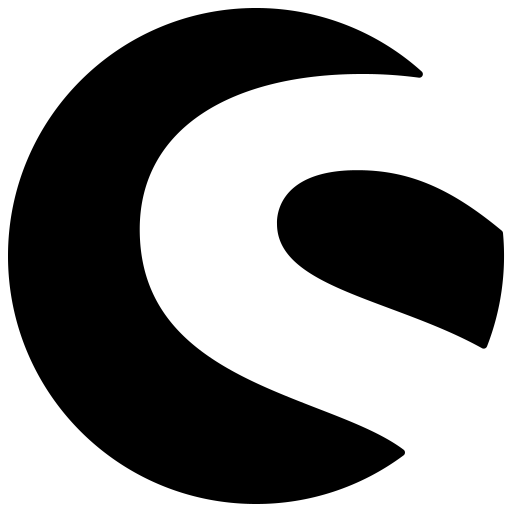
Tags: icon, FontAwesome, fa-icon, brand, shopware